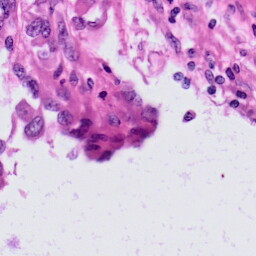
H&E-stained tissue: Skin